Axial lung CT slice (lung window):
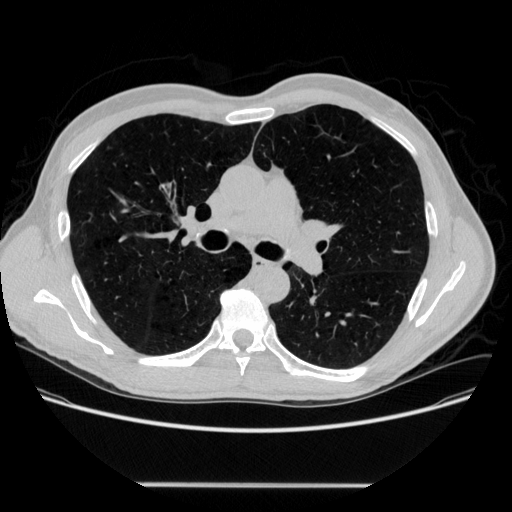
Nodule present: no